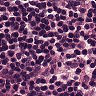
Metastatic tissue present: no